Question: When I use a modal view controller in iOS7 it slides underneath the status bar. Is there a way to stop that from happening without having to adjust the view based on what os it's running on? You can see that the Close button is pushed up underneath the Carrier text on the status bar. Is there any way to get the modal view controller to recognize my status bar?

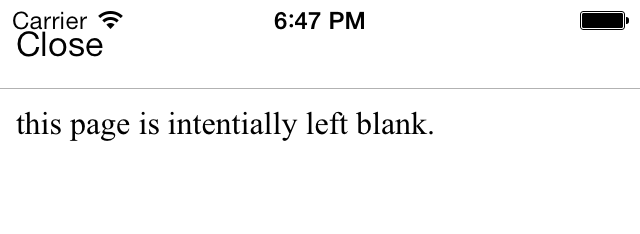
Answer: Have you seen this? <URL>
There are a couple of things you can try, but I think what you're looking for is here, in the iOS7 Transition Guide: <URL>